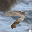
Label: 7